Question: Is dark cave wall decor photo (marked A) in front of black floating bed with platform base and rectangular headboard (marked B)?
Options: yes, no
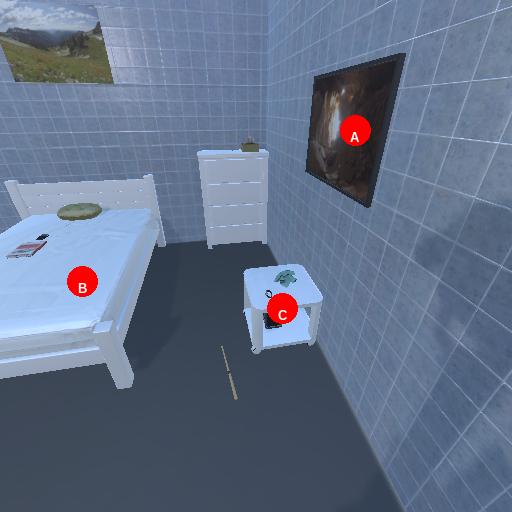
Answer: yes